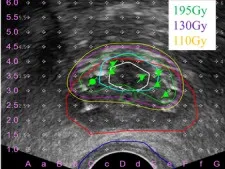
Dose distributions and pelvic X-rays of the seed implantations. The red, green, blue, light blue, and white lines indicate prostate, urethra, rectum, PTV, and tumor based on MRI, respectively. (d) Intra-implant dosimetry of re-salvage fLDR brachytherapy on transrectal ultrasound. The PTV included the tumor site plus a 3-mm margin on the anterior, right, and left sides based on multiparametric 3 Tesla MRI, but excluded the posterior margin to reduce the radiation dose to the urethra.
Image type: radiology (ultrasound)